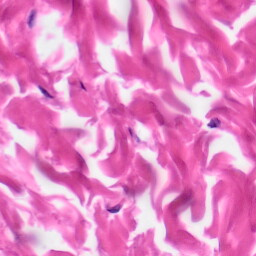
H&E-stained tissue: Skin